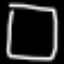
Label: square